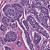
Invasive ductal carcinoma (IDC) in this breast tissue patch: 1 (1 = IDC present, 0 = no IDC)